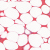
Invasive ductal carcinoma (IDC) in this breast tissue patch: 0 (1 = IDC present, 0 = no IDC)